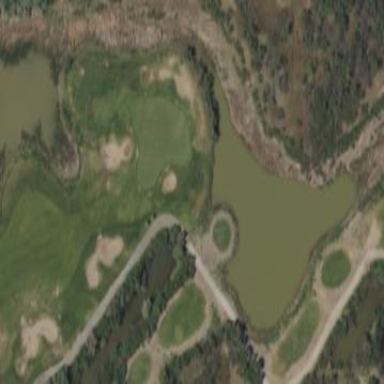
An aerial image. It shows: Picturesque scene of golf course with lateral water hazard.